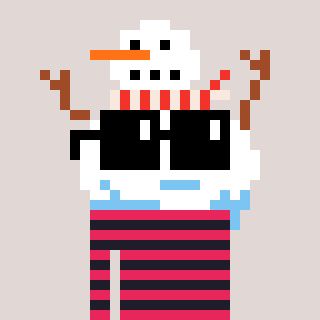
a pixel art character with square black sunglasses, a snowman-shaped head and a grayscale-colored body on a warm background